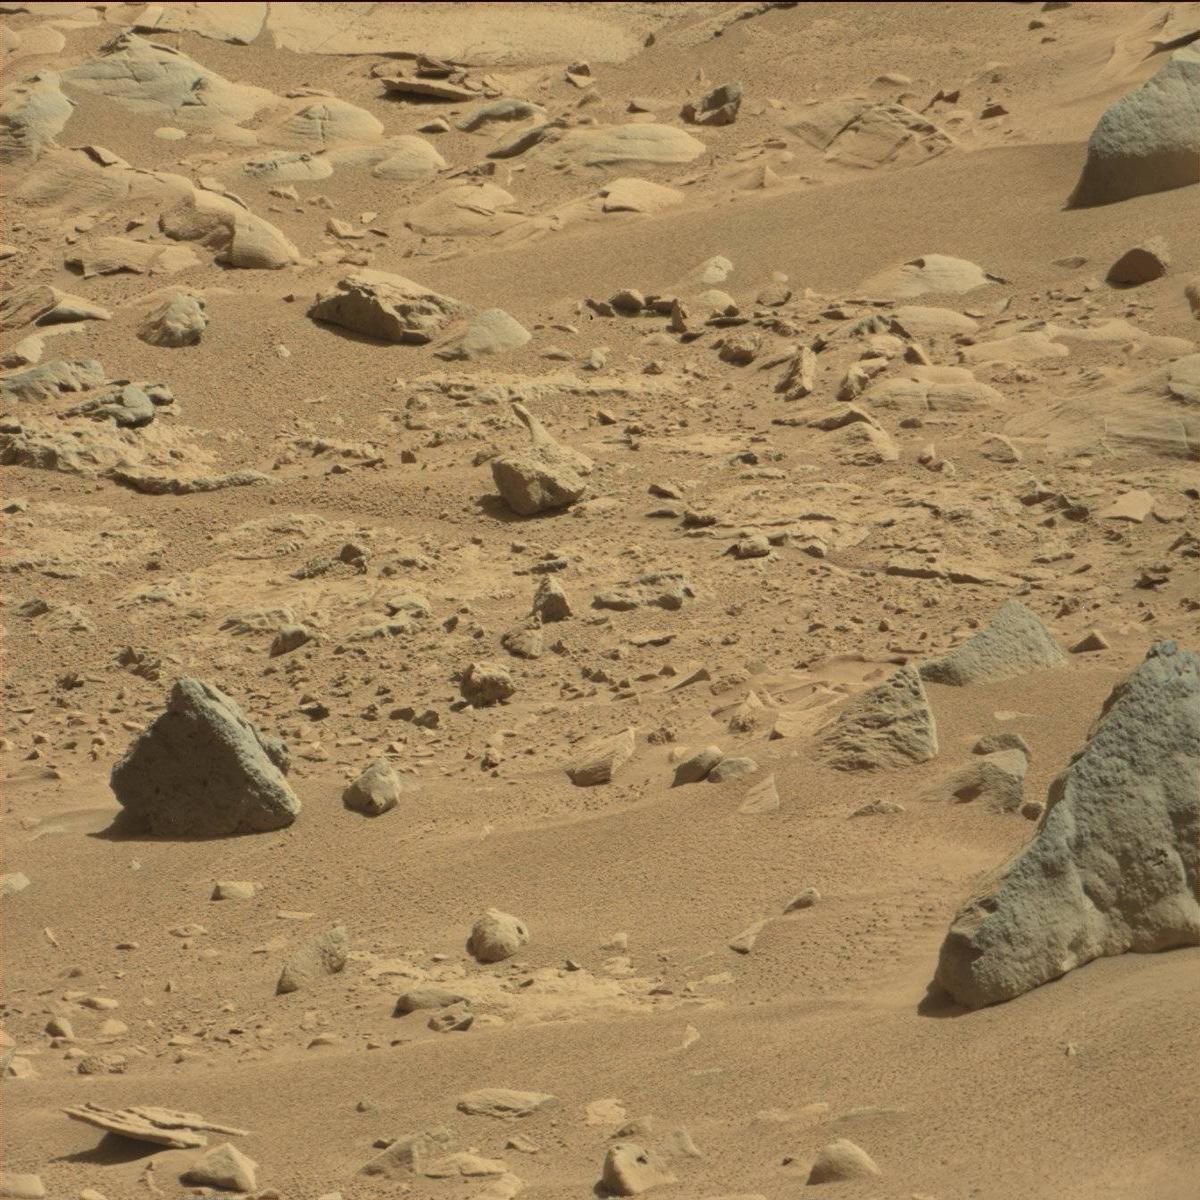
Terrain classes present: Bedrock, Sand / Soil